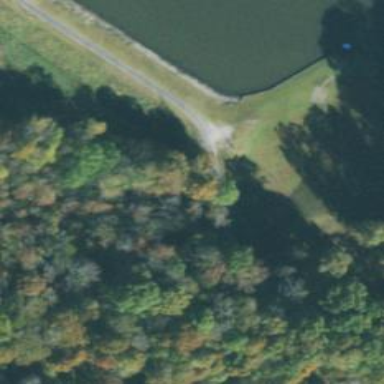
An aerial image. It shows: Man-made dam.